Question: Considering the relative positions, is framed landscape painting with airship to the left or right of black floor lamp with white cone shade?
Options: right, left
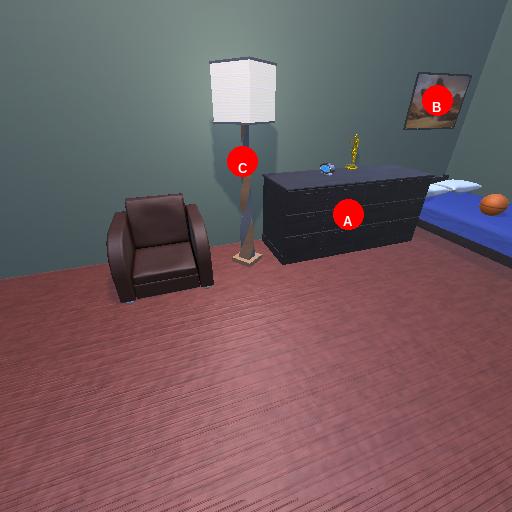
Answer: right